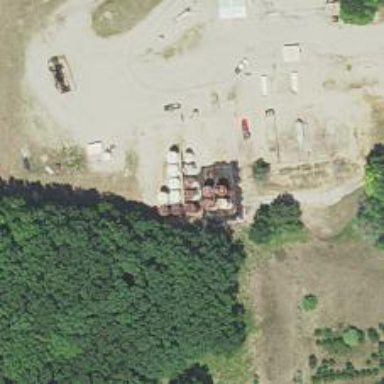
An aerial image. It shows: Storage tank with man-made structure.